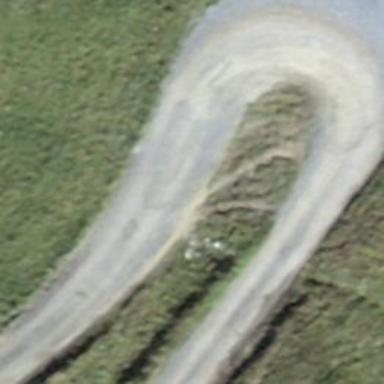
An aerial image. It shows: Gravel track with grade2 tracktype.